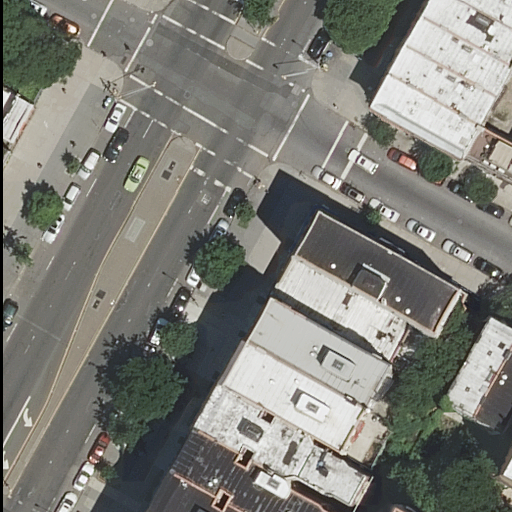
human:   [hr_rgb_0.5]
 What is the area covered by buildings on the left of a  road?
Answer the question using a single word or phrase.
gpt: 113m2

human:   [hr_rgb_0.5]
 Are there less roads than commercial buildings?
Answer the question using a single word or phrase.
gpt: no

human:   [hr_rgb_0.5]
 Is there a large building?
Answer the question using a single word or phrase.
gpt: no

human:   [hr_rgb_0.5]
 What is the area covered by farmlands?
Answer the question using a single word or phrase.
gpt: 0m2

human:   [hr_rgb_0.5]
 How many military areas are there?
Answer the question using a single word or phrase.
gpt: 0

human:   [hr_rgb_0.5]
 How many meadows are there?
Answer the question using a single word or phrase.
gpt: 0

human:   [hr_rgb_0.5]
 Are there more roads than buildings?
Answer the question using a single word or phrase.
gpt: no

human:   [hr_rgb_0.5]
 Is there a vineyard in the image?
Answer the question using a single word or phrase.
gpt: no

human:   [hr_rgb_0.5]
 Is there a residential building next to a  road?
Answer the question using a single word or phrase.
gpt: yes

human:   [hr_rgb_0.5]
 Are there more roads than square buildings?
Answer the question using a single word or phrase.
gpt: yes

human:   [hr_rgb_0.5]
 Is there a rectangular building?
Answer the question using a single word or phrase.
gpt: yes

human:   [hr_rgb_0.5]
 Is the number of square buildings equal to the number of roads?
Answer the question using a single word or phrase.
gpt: no

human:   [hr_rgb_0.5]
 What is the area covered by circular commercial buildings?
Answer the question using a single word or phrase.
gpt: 0m2

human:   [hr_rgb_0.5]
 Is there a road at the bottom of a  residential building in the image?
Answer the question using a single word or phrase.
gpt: yes

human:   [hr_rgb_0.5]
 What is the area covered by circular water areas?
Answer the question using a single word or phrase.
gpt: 0m2

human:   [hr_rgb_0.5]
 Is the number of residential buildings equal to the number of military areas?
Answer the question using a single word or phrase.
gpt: no

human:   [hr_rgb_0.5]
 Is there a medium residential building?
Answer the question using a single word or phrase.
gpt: yes

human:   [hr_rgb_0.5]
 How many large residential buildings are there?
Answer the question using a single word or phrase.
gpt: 0

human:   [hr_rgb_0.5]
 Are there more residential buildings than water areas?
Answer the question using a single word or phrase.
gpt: yes

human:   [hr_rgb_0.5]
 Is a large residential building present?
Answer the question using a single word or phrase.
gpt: no

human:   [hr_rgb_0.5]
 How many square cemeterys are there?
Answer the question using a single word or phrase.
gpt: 0

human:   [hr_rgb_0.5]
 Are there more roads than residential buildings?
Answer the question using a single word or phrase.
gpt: no

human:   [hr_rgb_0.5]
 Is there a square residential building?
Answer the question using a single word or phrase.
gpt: no

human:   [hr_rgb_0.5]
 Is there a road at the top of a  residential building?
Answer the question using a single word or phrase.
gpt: yes

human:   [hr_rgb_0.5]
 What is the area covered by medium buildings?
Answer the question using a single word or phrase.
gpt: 2425m2

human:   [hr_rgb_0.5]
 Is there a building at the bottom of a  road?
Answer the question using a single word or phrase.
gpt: yes

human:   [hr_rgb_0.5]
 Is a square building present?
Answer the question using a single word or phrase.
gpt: no

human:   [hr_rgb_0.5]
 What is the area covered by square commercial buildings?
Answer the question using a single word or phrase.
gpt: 0m2

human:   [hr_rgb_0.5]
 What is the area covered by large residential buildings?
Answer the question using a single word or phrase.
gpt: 0m2

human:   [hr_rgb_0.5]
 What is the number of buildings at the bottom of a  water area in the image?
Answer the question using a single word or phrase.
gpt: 0

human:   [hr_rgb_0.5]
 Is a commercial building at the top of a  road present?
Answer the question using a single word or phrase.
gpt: no

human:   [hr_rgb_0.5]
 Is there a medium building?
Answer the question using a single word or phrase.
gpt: yes

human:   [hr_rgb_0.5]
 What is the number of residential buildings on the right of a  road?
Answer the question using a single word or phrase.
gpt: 16

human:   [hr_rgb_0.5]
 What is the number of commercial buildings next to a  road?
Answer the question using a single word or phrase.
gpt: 0

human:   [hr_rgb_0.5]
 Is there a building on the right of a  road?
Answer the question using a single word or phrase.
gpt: yes

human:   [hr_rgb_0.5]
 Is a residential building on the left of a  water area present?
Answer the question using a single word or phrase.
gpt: no